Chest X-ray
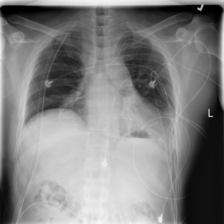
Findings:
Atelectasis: positive
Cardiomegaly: negative
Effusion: negative
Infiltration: negative
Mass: negative
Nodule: negative
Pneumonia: negative
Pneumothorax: positive
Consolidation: negative
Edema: negative
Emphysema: negative
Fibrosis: negative
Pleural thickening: negative
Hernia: negative